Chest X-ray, PA view. Patient: 45 years old, sex M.
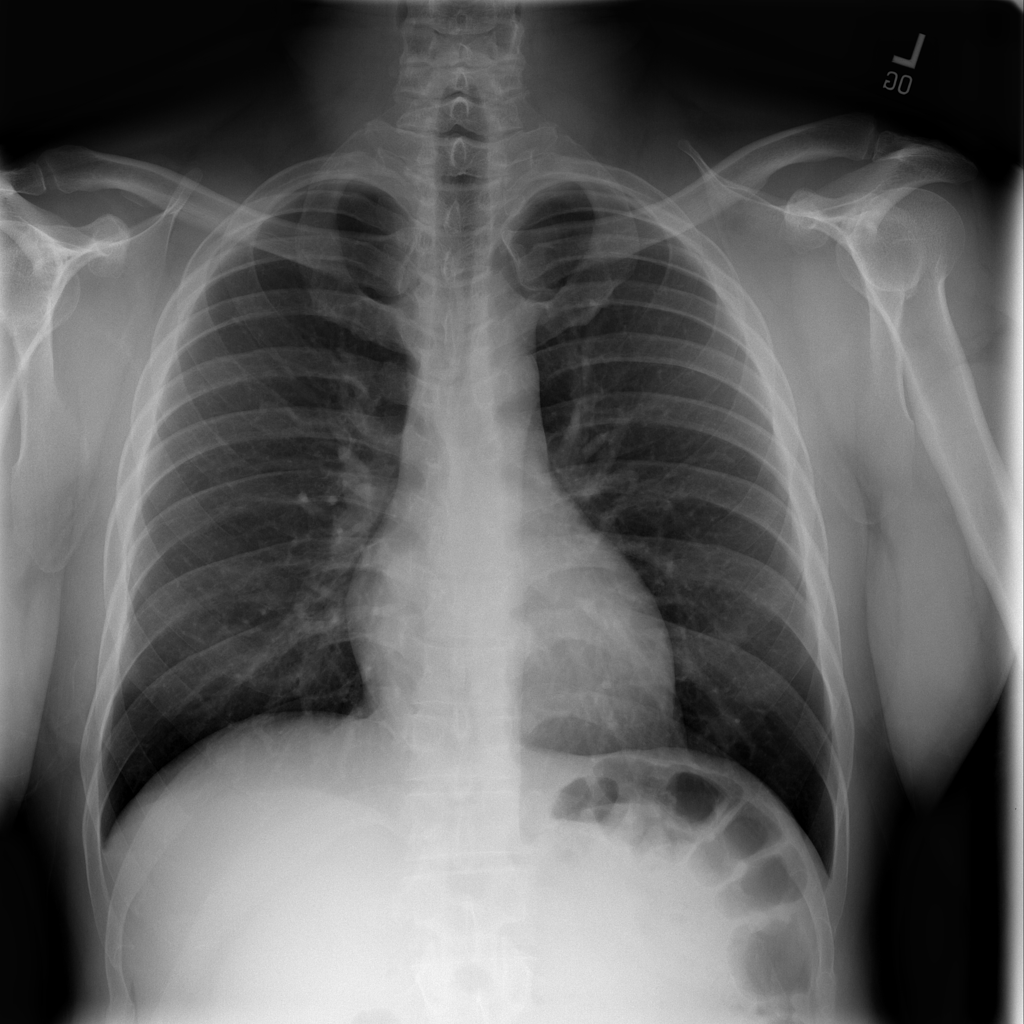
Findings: No Finding